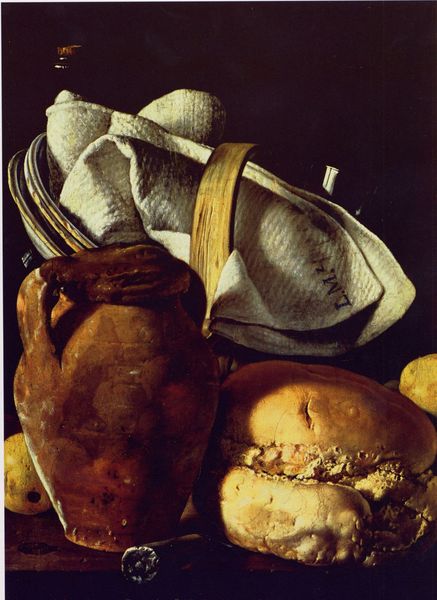
Titel: Stilleben mit Krug, Brot und Korb
Künstler: Luis Egidio Meléndez
Standort: Madrid
Institution: Museo del Prado
Schlagwörter: blau, dunkel, gemälde, schatten, wasser, weiß, gelb, ocker, braun, glas, grau, hell, hintergrund, holz, licht, schwarz, tisch, zeichnung, obst, rot, tuch, ansammlung, beige, malerei, flasche, trinken, wand, barock, falten, leinen, messer, schale, schüssel, stein, teller, bild, niederlande, signatur, tischtuch, stickerei, stoff, renaissance, frucht, früchte, henkel, kanne, keramik, krug, schalen, stilleben, stillleben, ton, vase, apfel, spanien, topf, äpfel, schrift, düster, trocken, picknick, essen, wein, zigarre, handtuch, korb, brot, stil, nagel, brun, foto, birne, kante, tischkante, griff, serviette, spiel, deckel, gefäß, nahrung, lappen, geschirr, initialen, monogramm, speisen, tasche, mahlzeit, schimmel, karaffe, gedeck, initialien, leib, gebäck, kartoffel, manierismus, lichtspiel, lecker, wurst, lichtquelle, abendmahl, laib, zitrone, siegel, körbchen, hänkel, korken, weinflasche, zitronen, banane, brotzeit, angebissen, gabel, tonkrug, um 1700, brote, wasserkrug, riss, terrakotta, lebensmittel, tuck, flache, brotkorb, schtift, quitten, limone, geschirrtuch, terrakota, kork, stofftuch, natürmort, krümel, gabel4, messerstil, messerstili, serbiette, brine, abendmah, mabendmahl, weißbrot, opfe, banne, such, laib brot